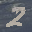
Label: 2